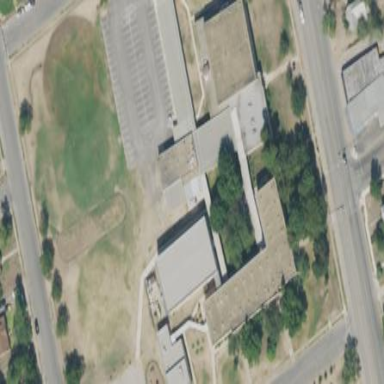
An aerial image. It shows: School.